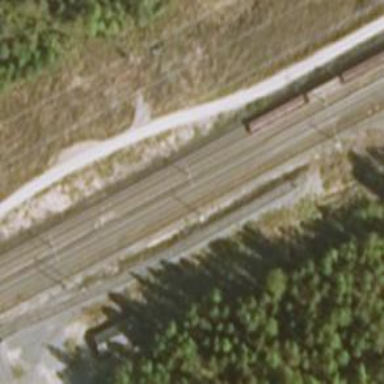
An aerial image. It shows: Rail siding with electrified contact lines.